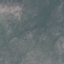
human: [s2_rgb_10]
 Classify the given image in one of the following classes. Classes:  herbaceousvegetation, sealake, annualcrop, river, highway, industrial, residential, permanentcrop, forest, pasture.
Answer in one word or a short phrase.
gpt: HerbaceousVegetation